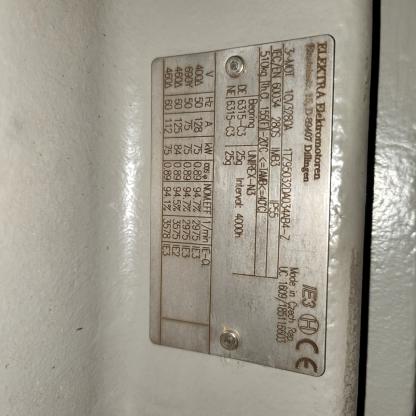
Klasa: tabliczka-znamionowa